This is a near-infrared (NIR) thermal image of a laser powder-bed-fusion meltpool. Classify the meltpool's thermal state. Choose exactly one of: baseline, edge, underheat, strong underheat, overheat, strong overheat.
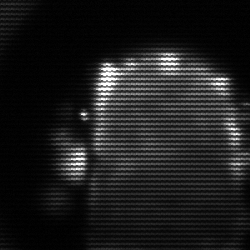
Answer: baseline